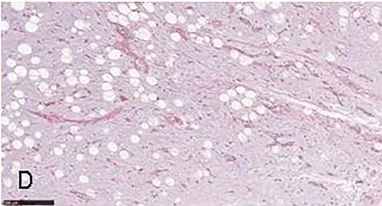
Lipoblastoma histology: multilobulated soft tissue lesion comprising groups of peripherally lipoblast that are separated by fibrous septa and a distinct peripheral pseudocapsule was typical of all cases. And signs of vascular congestion were present in patient 2.
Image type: pathology (h&e)